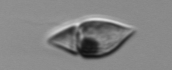
Label: Amphidinium